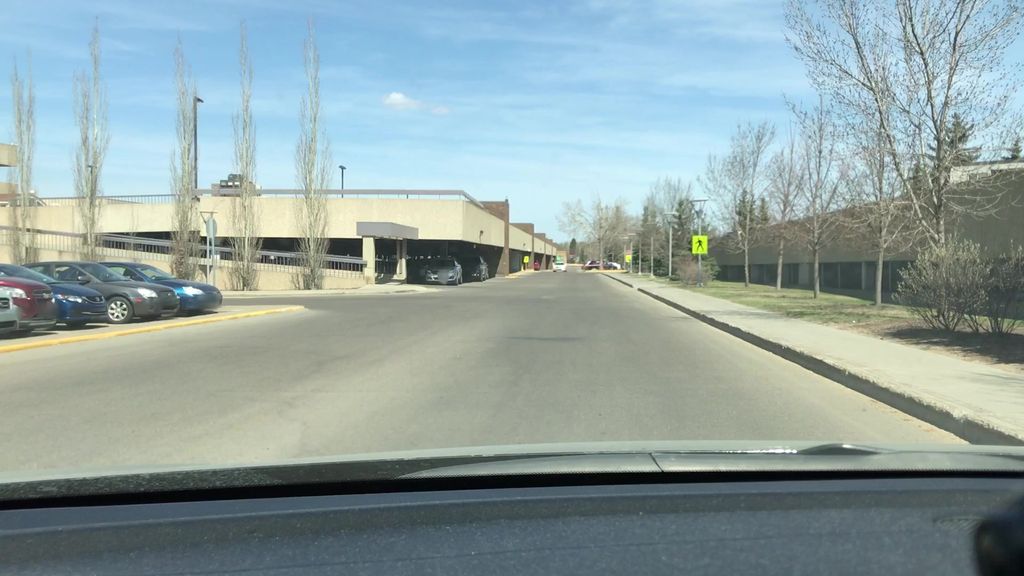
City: edmonton